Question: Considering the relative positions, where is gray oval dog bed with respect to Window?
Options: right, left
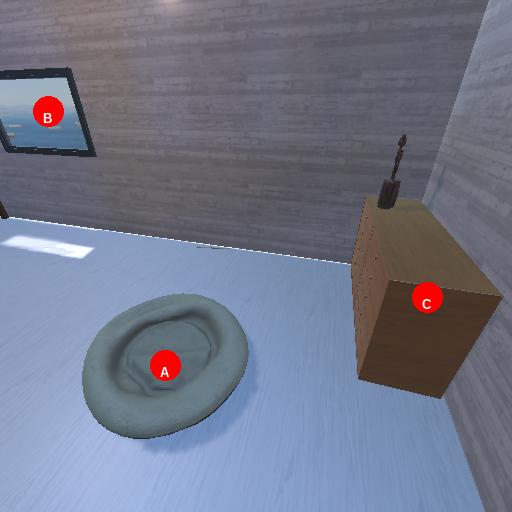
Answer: right